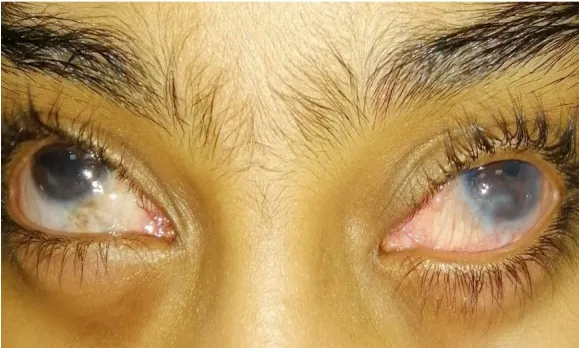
An 8-year-old girl who underwent bilateral inferior Ahmed valve/non-valved exchange. (B) Postoperative image showing an improved appearance after exchange for non-valved glaucoma drainage devices (GDDs).
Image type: medical_photograph (other_medical_photograph)